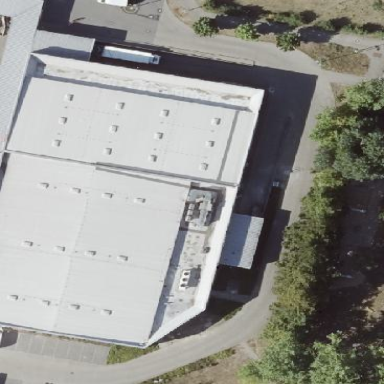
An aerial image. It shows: Flat roof retail building.